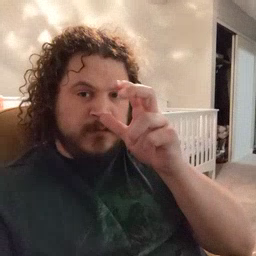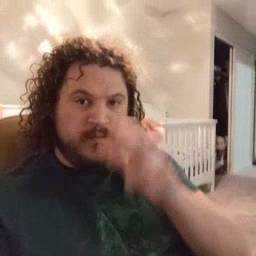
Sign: bug